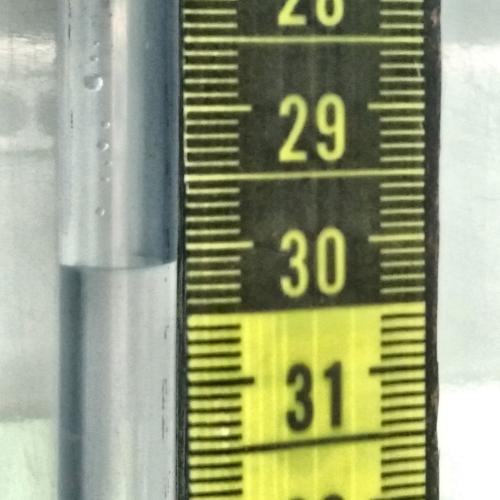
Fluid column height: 30.1 cm